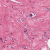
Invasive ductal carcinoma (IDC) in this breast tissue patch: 0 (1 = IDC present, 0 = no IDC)